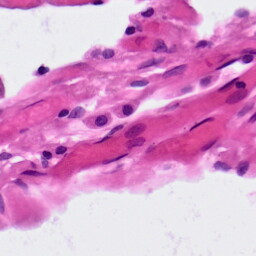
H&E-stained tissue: Lung